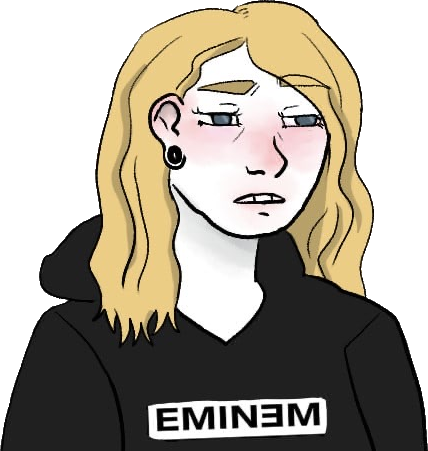
Label: 5_Twinkjak